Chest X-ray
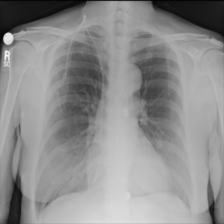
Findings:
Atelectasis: negative
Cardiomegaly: negative
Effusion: negative
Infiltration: negative
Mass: negative
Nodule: negative
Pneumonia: negative
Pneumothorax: negative
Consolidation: negative
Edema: negative
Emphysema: negative
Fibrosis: negative
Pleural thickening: negative
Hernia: negative